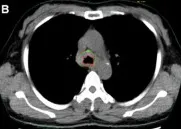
Thoracic computerized tomography (CT) scans for adenoid cystic carcinoma (ACC) in central airway. (A-G) Thoracic CT scans before placing the stent with 125I seeds.
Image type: radiology (ct)